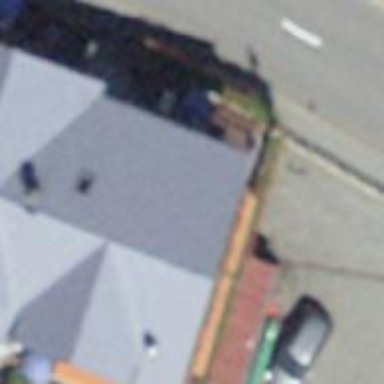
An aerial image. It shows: Cafe.